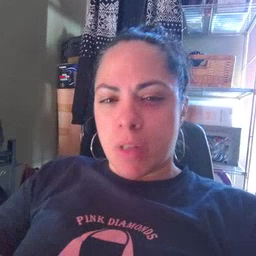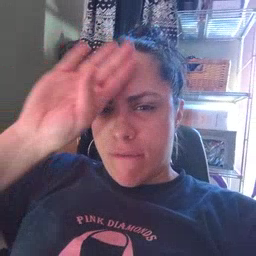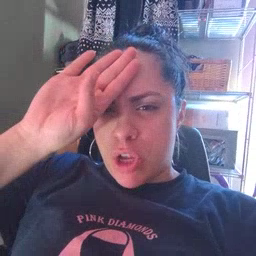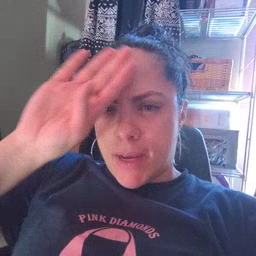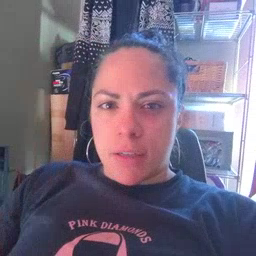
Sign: fireman